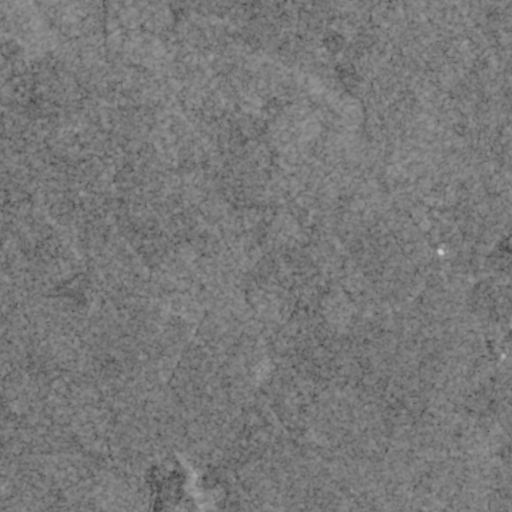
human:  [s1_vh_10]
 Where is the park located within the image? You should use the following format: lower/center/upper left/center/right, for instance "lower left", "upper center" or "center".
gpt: The park is located in the upper right of the image.
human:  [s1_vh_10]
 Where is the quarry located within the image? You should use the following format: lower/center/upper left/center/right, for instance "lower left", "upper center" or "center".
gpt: The quarry is located in the lower left of the image.
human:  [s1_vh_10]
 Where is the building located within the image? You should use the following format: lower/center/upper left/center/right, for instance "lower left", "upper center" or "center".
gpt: There is no building in the image.

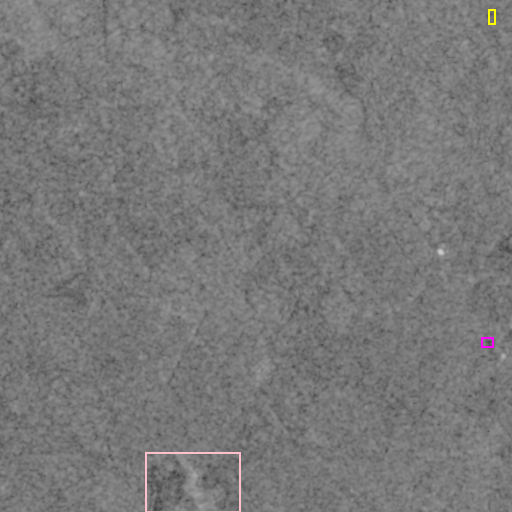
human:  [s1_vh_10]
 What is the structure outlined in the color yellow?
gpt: The structure outlined in yellow is a park.
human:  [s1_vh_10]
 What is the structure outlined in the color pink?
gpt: The structure outlined in pink is a quarry.
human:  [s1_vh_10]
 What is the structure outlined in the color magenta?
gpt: The structure outlined in magenta is a building.
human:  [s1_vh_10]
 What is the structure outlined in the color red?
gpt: There is no red outline.